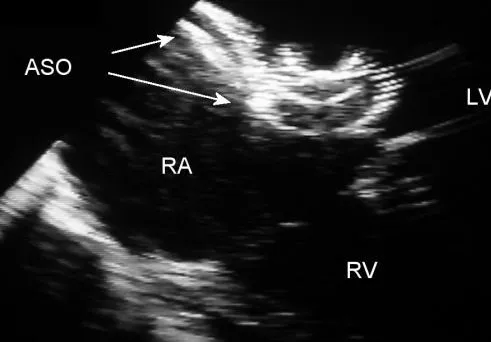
Transesophageal echocardiography four-chamber image following deployment of the two Amplatzer septal occluders (ASO). LA - left atrium, LV - left ventricle, RA - right atrium, RV - right ventricle.
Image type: radiology (ultrasound)